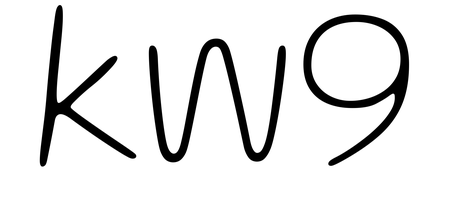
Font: Gluten_Thin